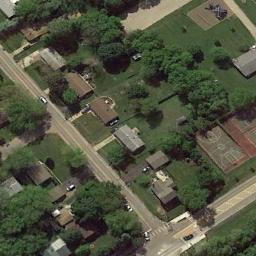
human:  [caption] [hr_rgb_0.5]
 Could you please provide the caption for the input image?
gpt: Residential areas are built on lawns with trees nearby and a basketball court behind them .

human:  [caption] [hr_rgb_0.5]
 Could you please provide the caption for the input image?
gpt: Two basketball courts on the lawn and the residential area beside .

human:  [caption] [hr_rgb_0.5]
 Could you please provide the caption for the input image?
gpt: There is a basketball court surrounded by many buildings and trees with a road pass by .

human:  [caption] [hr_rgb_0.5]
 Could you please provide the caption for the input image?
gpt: There is a small basketball court on the right .

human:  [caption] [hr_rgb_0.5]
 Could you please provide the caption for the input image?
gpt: Buildings of various shapes are beside the basketball court .